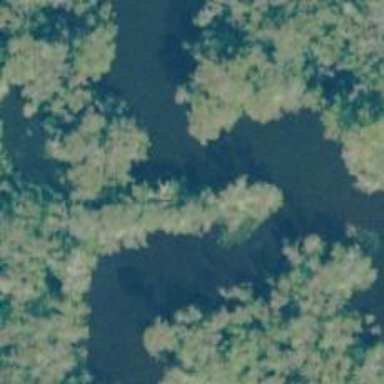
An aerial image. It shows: Swampy wetland area.